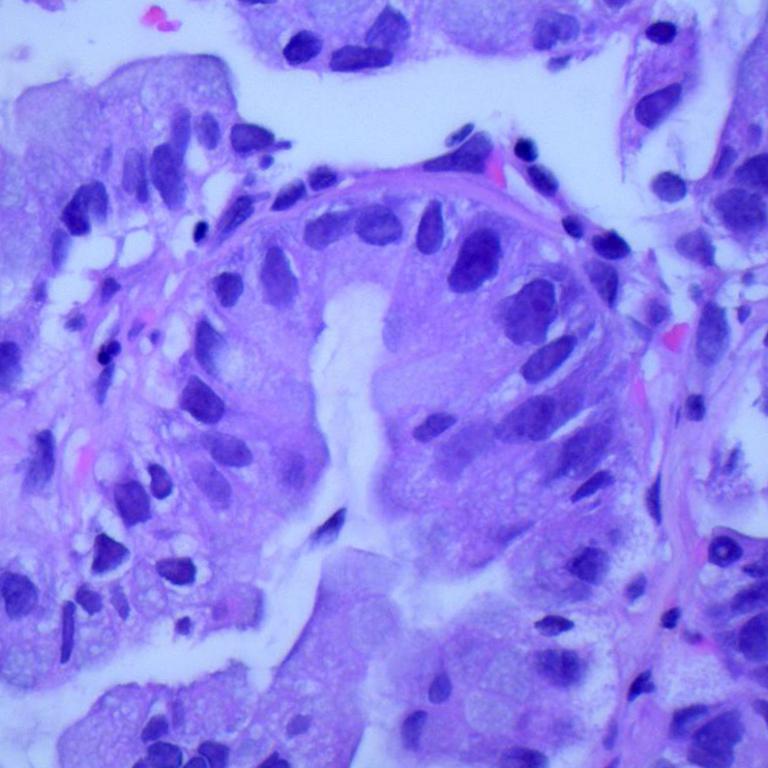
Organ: lung
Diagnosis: adenocarcinomas